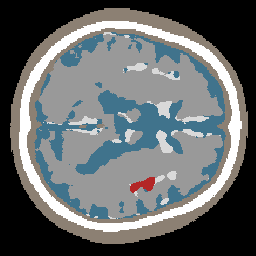
Label: lesion